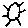
Label: sun